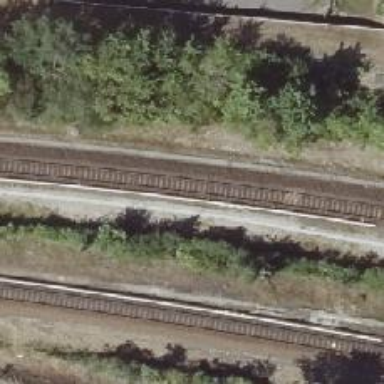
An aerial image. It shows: Light rail railway line with electrified rails.